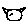
Label: cat